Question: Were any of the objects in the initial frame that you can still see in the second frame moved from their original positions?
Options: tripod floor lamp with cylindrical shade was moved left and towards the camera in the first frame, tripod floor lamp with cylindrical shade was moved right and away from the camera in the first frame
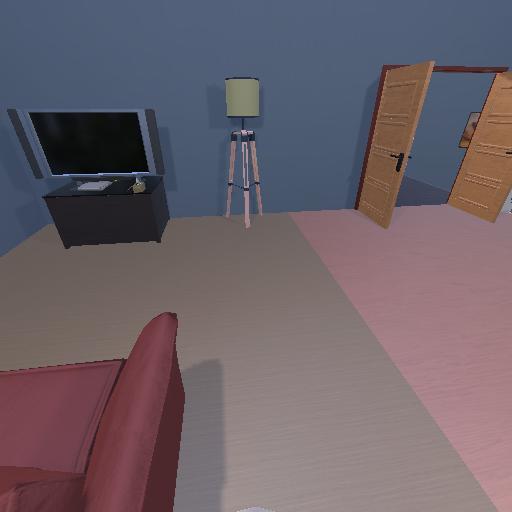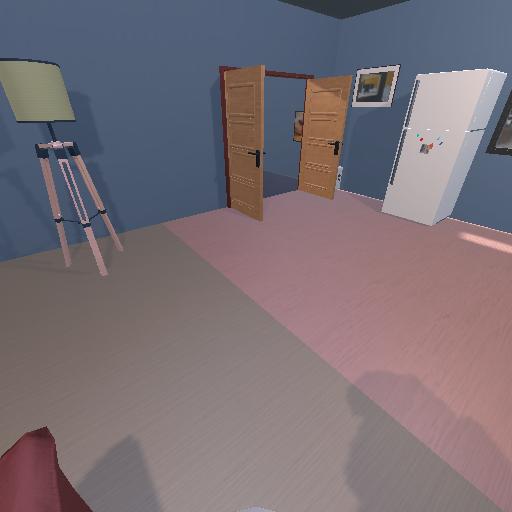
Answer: tripod floor lamp with cylindrical shade was moved left and towards the camera in the first frame